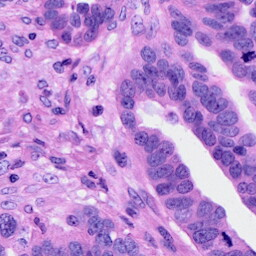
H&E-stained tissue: Ovarian